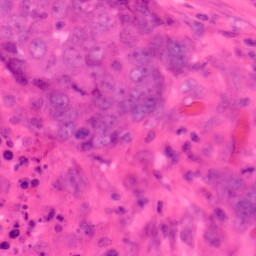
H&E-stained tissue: Colon